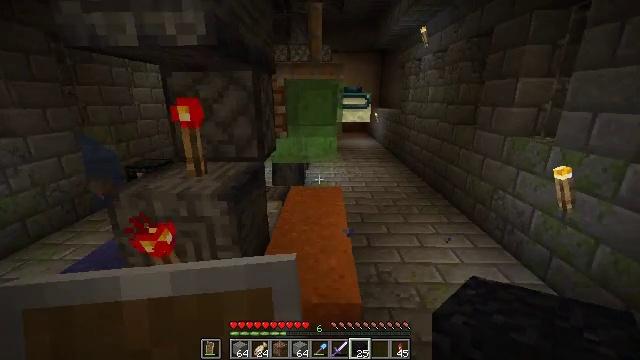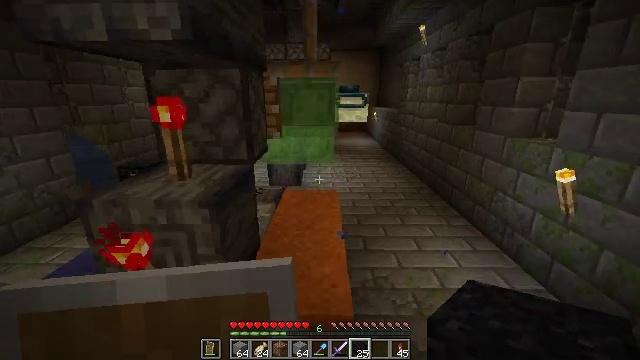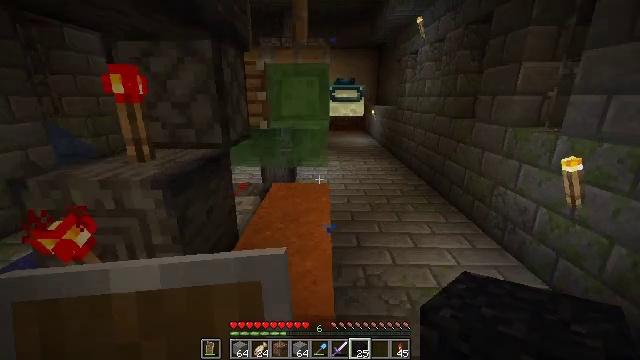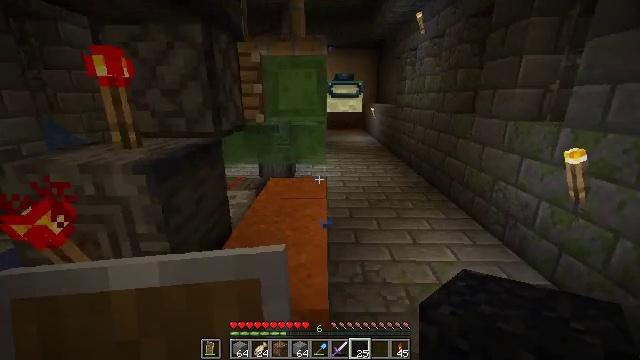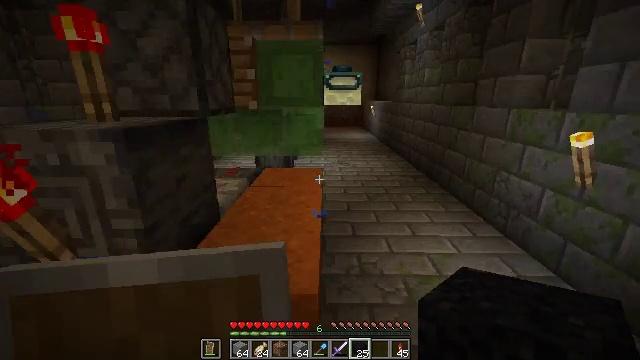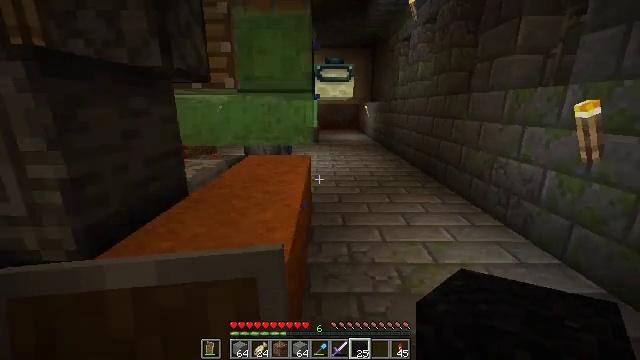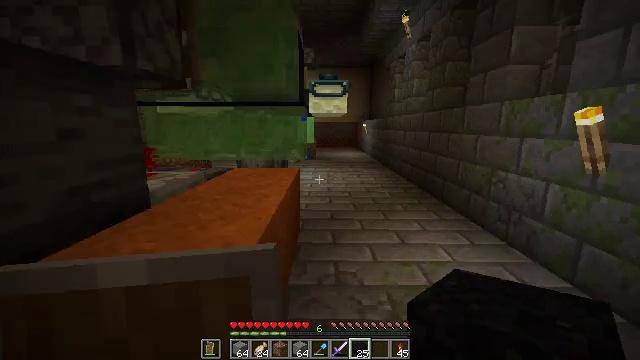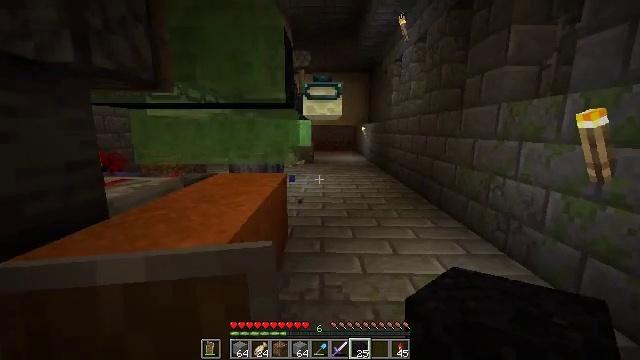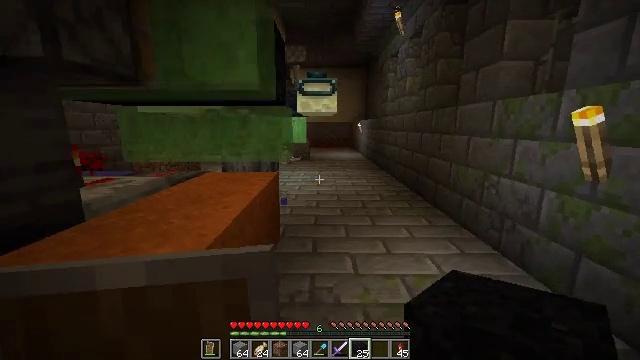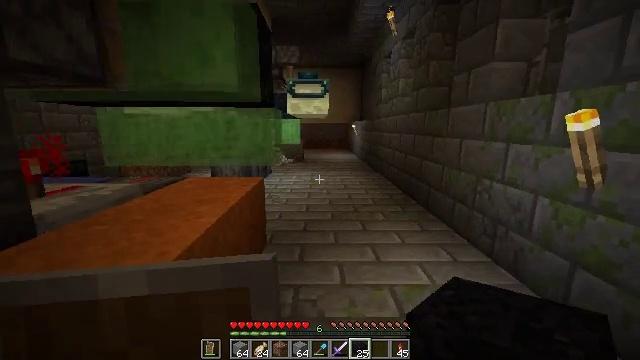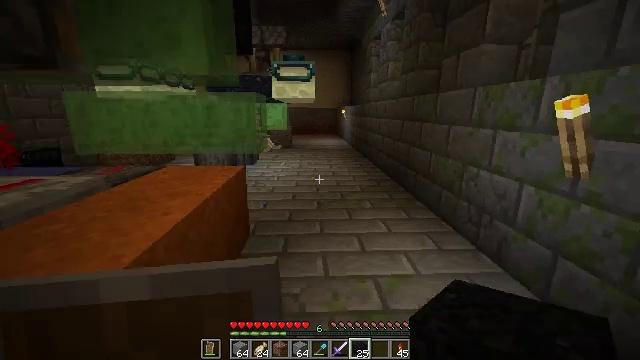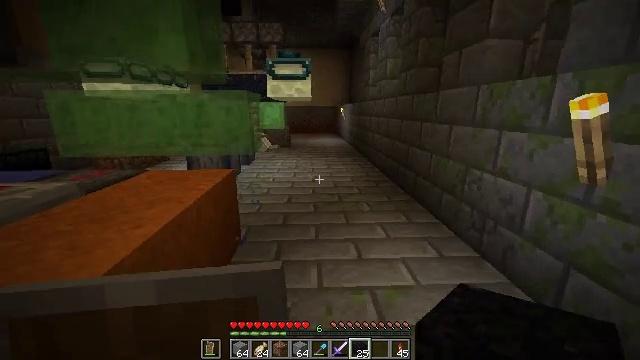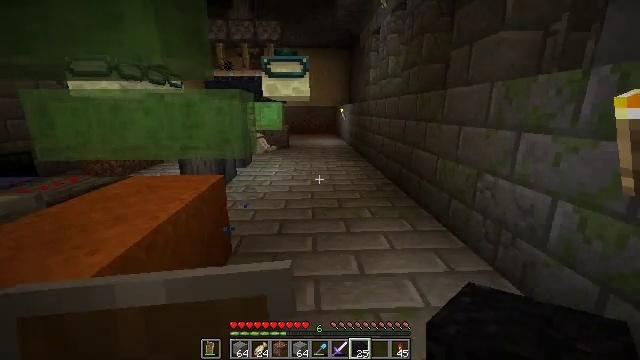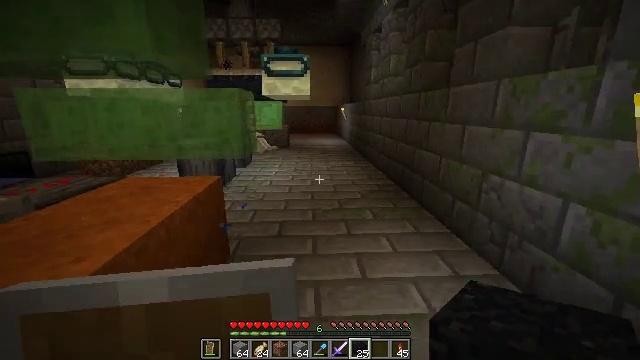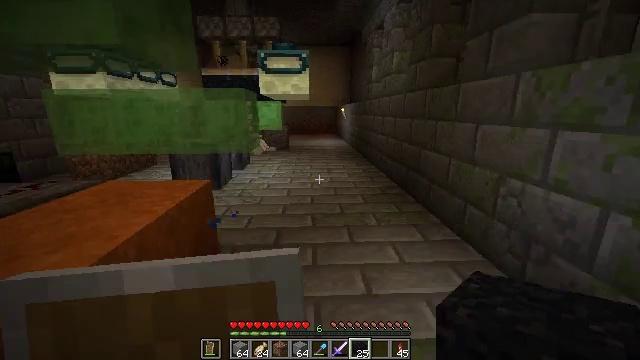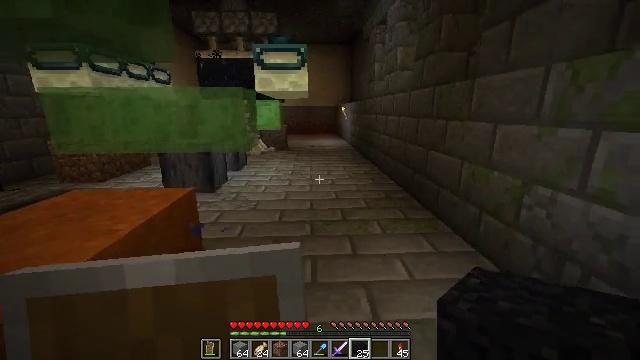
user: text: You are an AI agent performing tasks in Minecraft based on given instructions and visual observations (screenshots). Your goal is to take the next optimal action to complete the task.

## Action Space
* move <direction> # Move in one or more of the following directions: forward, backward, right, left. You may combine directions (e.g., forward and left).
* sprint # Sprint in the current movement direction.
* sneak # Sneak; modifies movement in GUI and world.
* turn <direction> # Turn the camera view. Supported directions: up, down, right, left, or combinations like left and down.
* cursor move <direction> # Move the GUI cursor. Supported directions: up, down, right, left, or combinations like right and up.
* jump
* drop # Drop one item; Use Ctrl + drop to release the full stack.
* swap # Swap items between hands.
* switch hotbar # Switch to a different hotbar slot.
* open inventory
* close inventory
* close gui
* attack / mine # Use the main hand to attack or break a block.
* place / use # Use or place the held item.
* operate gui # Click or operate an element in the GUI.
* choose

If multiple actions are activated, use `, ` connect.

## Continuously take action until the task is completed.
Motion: motion action
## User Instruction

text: Left click to mine black concrete powder.
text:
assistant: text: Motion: move forward and move right
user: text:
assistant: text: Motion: move forward and move right
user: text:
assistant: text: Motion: move forward and move right
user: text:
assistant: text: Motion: move forward and move right
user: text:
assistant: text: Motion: move forward and move right, turn up
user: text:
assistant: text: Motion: move forward and move right, turn up
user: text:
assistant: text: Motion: move forward and move right
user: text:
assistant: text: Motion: move forward and move right
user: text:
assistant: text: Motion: move forward and move right
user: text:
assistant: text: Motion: move forward, turn right and down
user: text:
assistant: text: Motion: move forward
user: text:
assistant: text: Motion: move forward
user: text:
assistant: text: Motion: move forward
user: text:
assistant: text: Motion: move forward
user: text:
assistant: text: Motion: move forward
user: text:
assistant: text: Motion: move forward
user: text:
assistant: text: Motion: move forward
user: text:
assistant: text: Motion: move forward and move right
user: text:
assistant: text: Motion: move forward and move right
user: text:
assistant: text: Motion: move forward and move right, turn left
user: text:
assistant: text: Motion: move forward and move right, turn left
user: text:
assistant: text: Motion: move forward and move right, turn left
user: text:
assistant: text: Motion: move forward
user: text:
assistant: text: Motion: move forward
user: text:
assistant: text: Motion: move forward
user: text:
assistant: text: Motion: move forward
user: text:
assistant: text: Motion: move forward
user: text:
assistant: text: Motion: move forward, turn left
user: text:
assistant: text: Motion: move forward
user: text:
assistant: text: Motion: move forward